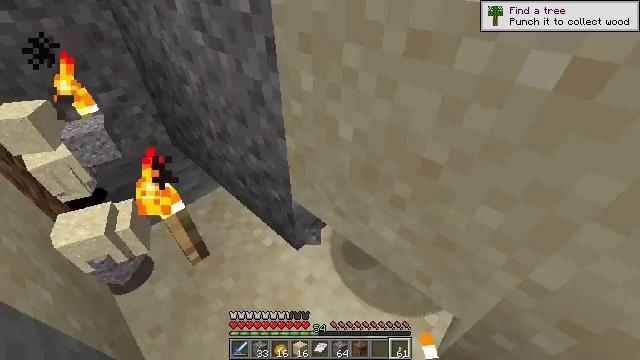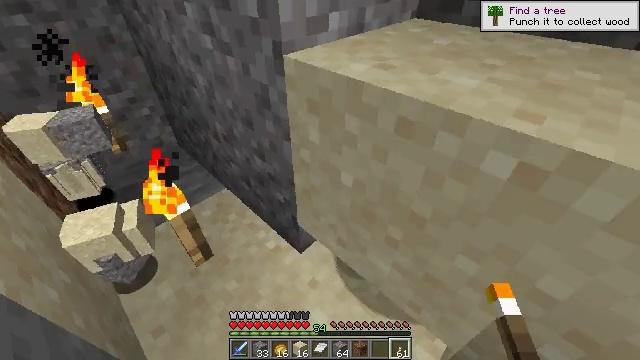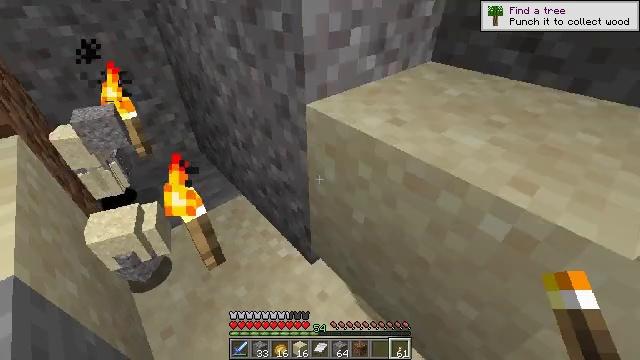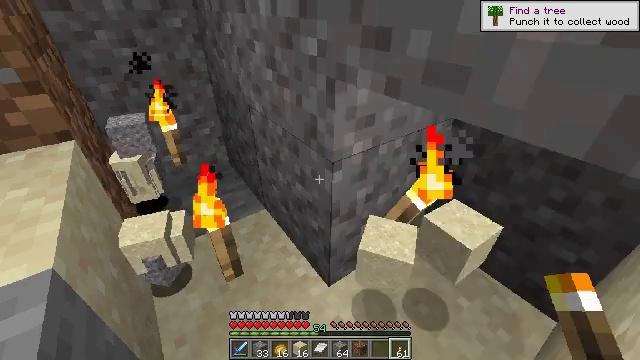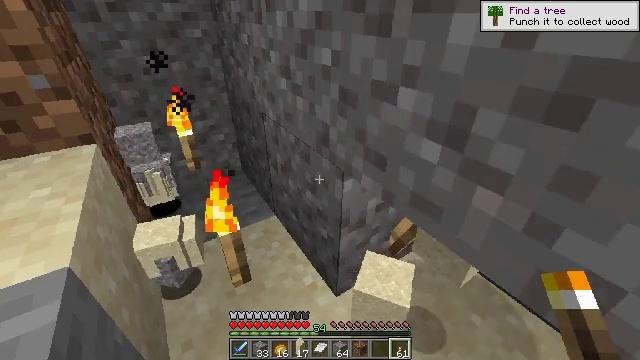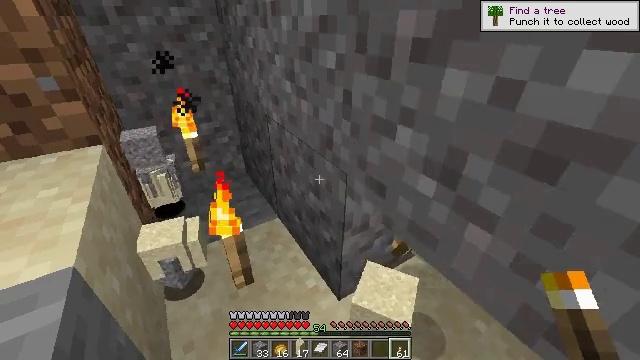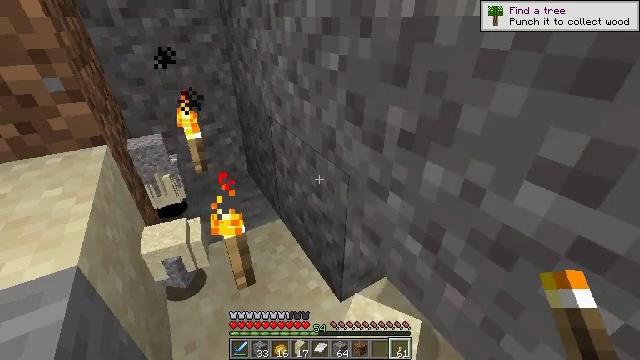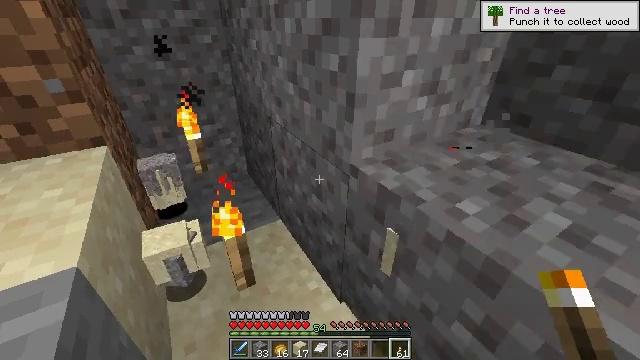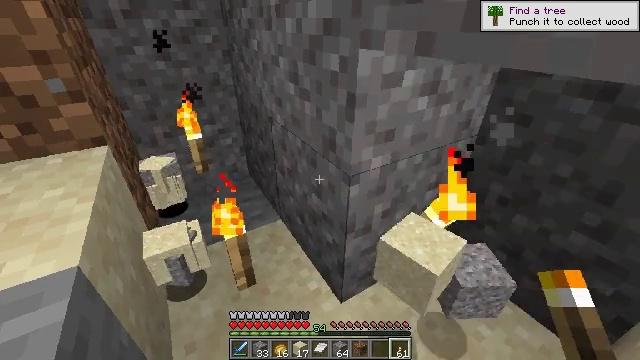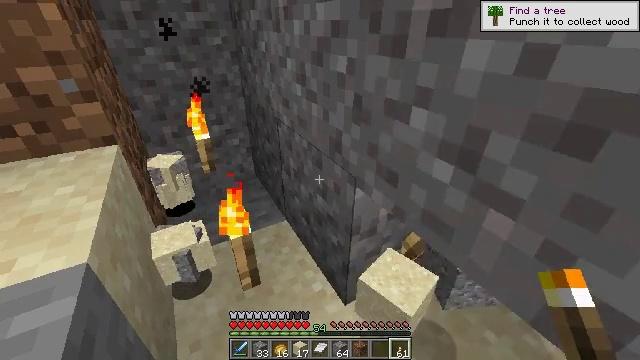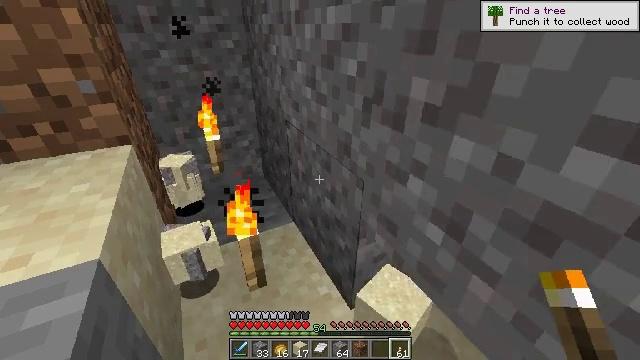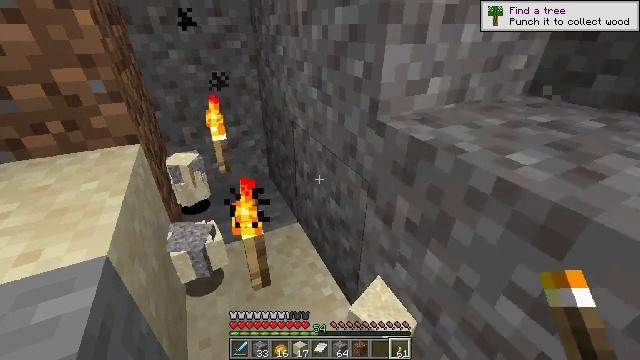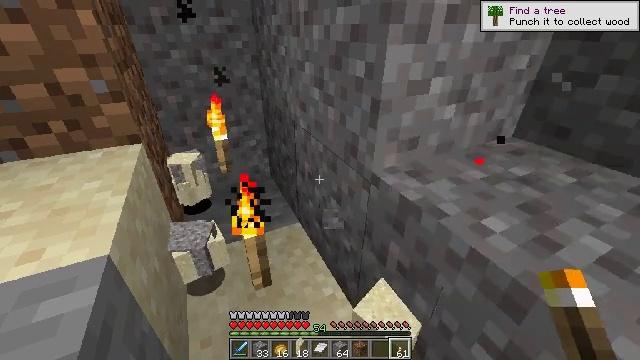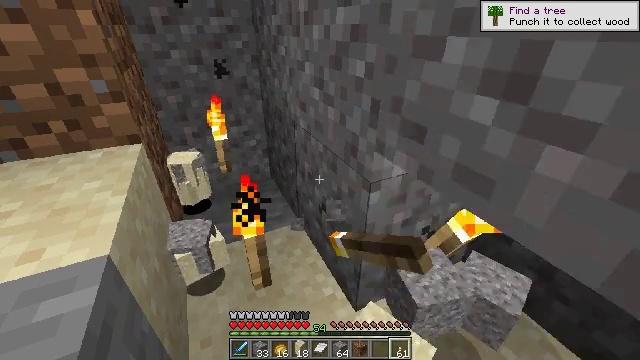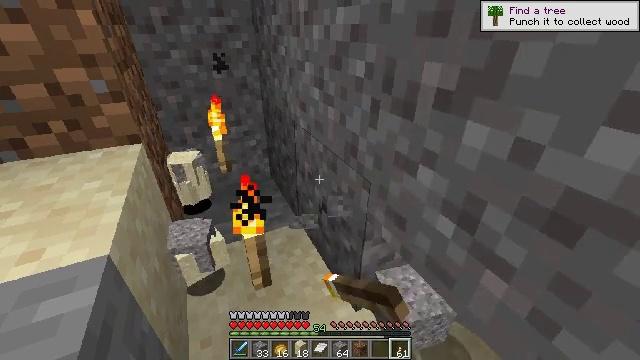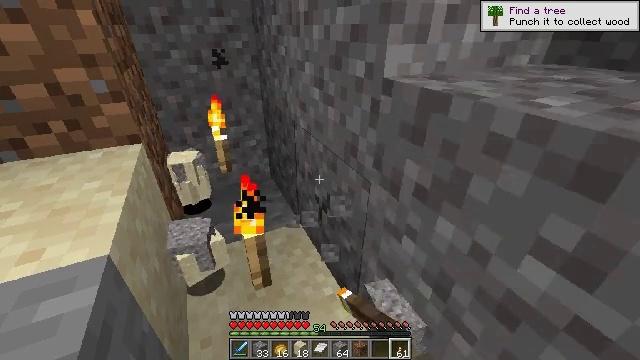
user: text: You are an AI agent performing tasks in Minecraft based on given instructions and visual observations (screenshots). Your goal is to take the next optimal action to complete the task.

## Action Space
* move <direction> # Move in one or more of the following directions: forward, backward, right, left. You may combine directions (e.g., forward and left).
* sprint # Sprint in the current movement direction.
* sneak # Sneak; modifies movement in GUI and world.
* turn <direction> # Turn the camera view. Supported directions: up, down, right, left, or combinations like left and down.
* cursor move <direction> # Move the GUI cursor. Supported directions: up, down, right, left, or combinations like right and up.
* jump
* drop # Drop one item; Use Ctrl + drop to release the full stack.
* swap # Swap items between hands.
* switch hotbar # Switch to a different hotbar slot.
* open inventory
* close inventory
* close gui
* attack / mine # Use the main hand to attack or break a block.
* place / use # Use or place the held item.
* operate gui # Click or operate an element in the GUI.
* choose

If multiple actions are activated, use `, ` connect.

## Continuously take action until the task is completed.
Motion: motion action
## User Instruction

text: Dig through gravel to clear a path.
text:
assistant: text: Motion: turn left
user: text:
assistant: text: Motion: turn left and up
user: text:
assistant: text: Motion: turn left and up
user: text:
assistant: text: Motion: turn left and up
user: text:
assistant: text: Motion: no_op
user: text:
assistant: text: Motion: no_op
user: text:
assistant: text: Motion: no_op
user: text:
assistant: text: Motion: no_op
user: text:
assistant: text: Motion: turn left
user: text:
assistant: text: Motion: turn left
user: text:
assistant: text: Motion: turn left
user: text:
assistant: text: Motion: attack / mine
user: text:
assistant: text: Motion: attack / mine
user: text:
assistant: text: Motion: attack / mine
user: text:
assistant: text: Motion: attack / mine
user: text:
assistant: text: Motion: attack / mine
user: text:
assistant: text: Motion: attack / mine
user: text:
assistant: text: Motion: attack / mine
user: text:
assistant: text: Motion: attack / mine
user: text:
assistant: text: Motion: attack / mine
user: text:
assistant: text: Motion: attack / mine
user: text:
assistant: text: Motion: attack / mine
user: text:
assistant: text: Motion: attack / mine
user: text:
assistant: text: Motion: attack / mine
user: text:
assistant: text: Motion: attack / mine
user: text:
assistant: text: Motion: attack / mine
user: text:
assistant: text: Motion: attack / mine
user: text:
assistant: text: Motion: attack / mine
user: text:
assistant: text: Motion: attack / mine
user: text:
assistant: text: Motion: attack / mine